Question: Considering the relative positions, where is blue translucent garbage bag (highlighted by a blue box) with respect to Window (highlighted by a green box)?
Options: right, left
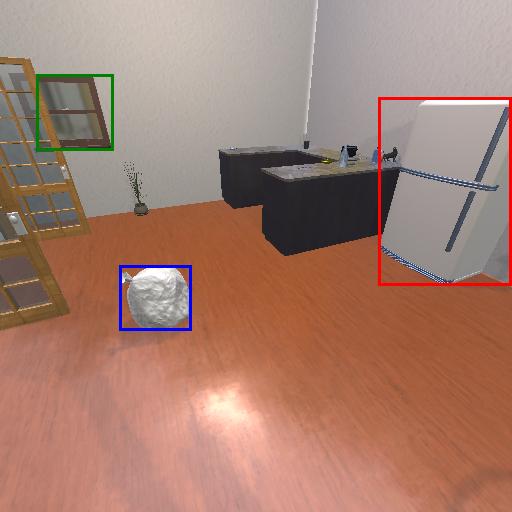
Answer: right